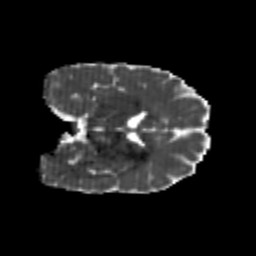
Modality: MD
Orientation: coronal
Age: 20
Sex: male
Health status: healthy
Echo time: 0.074 s